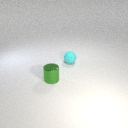
small green metal cylinder in front of small cyan rubber sphere